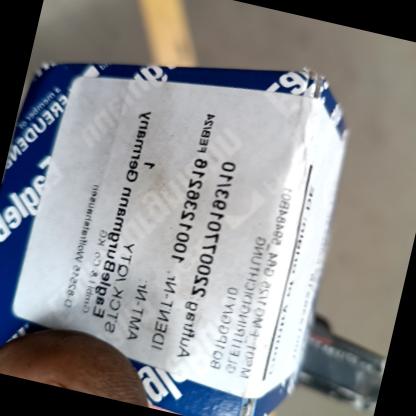
Klasa: inne